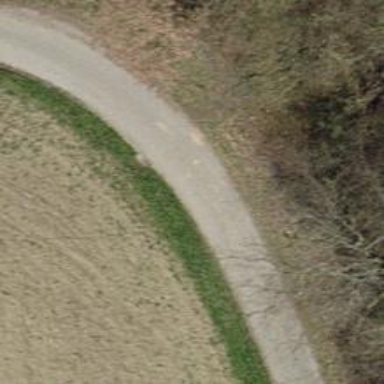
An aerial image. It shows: Well-maintained track road with grade 1 tracktype.